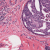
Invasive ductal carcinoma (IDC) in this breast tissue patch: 0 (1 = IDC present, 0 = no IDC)